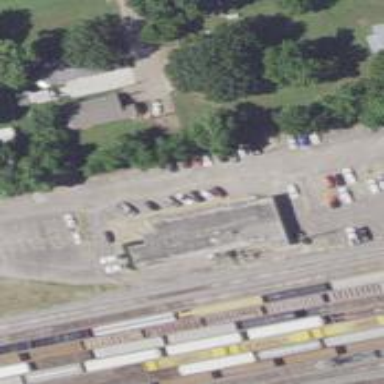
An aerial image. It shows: Railway service station.